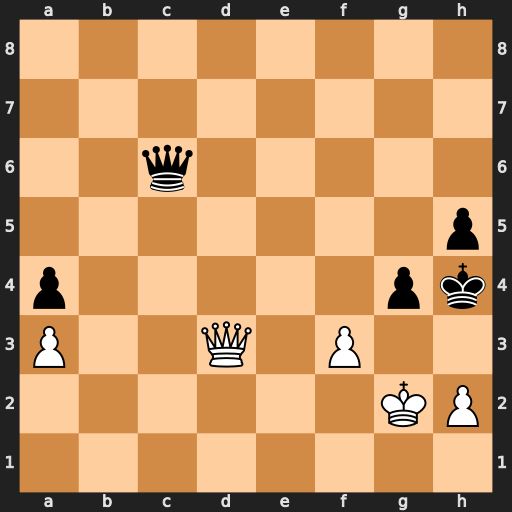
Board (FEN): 8/8/2q5/7p/p5pk/P2Q1P2/6KP/8
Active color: w
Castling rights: -
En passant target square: -
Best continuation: Qd8+ Qf6 Qxf6#